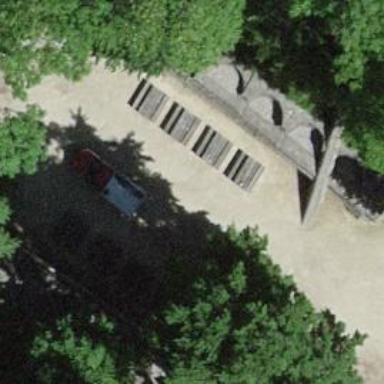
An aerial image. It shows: Picnic table located in leisure land area.